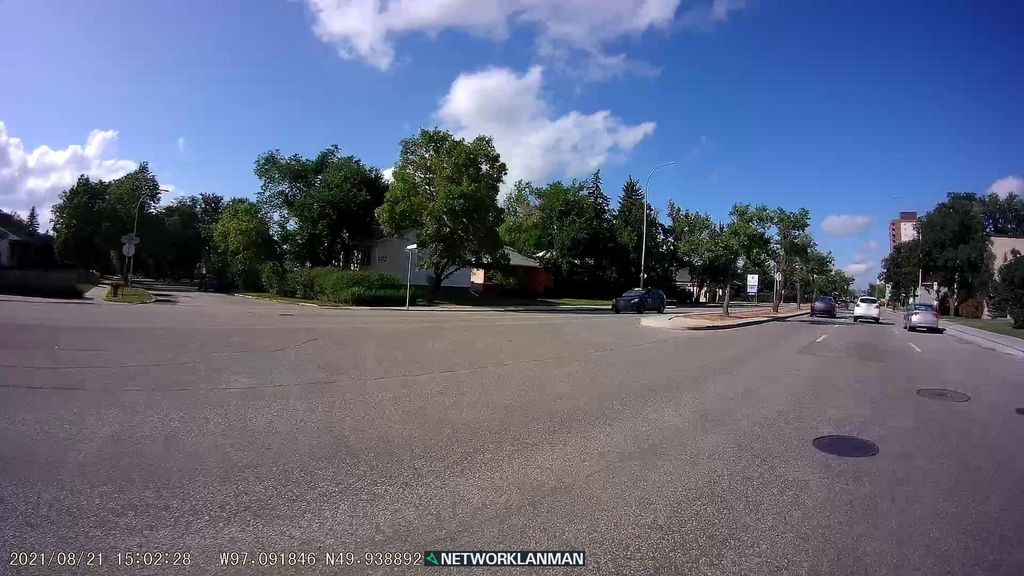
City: winnipeg